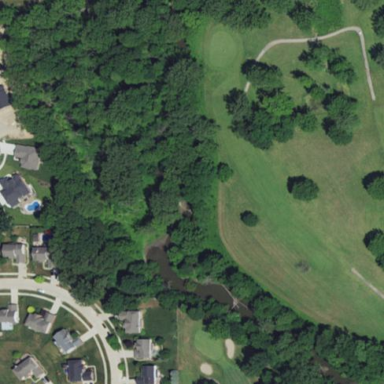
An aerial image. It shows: Golf rough area.